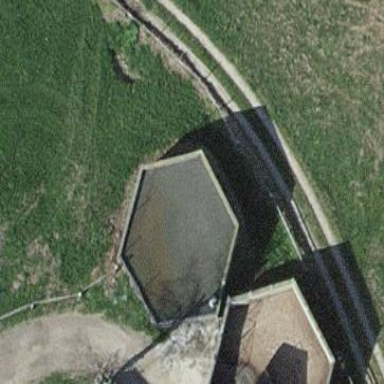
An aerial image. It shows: Silo.